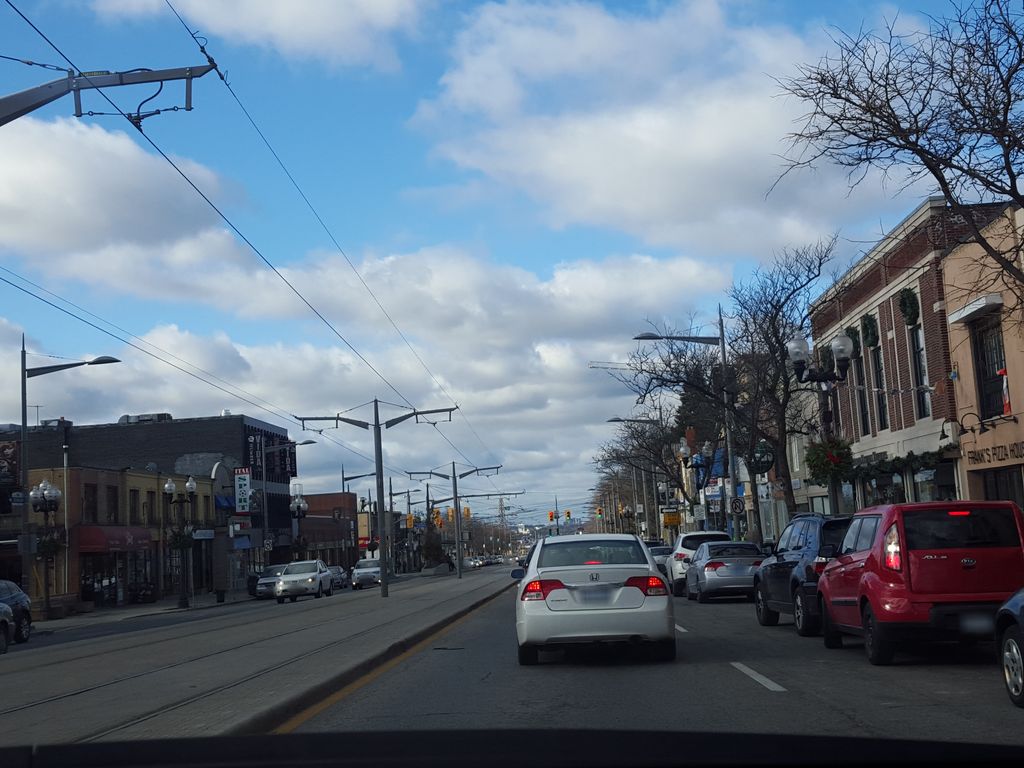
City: toronto